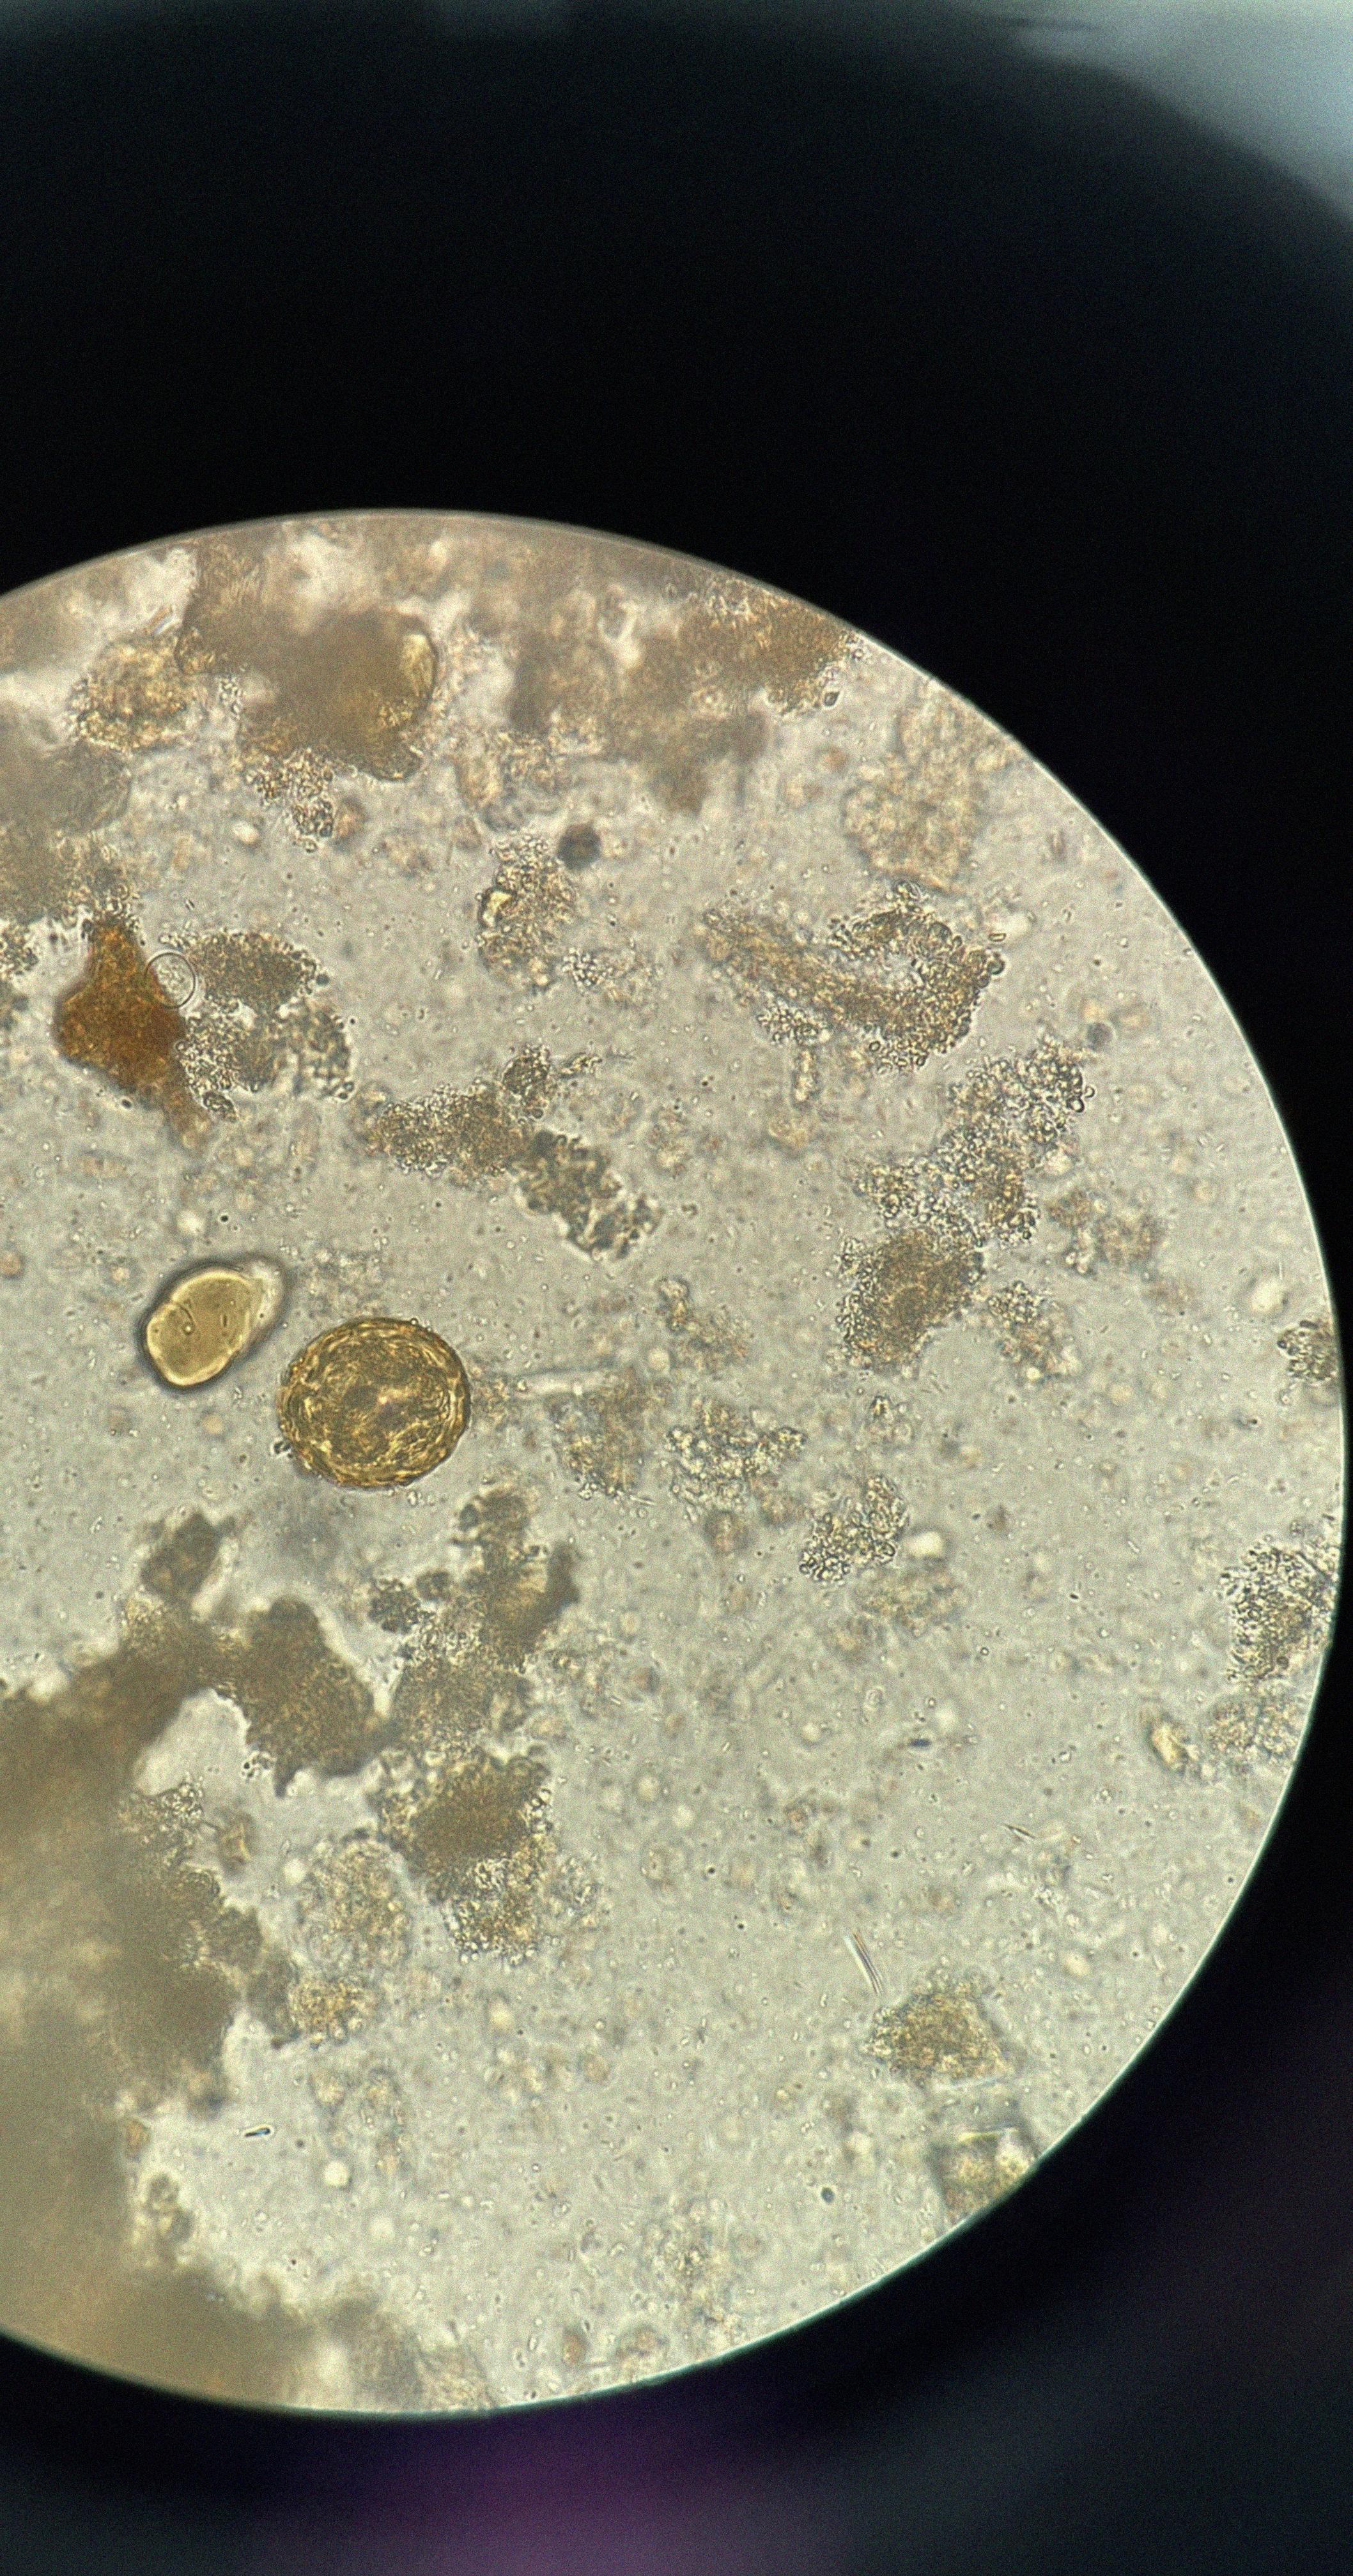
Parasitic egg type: Ascaris lumbricoides